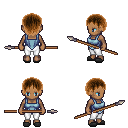
a pixel art fantasy rpg character, female body template, human, dark skin, blue vest, white pants, brown plain hairstyle, gray slippers, spear, four views (front, back, left, right), 2x2 character sprite sheet, small pixel art, hard edges, no anti-aliasing